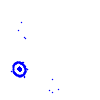
Particle: electron